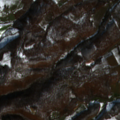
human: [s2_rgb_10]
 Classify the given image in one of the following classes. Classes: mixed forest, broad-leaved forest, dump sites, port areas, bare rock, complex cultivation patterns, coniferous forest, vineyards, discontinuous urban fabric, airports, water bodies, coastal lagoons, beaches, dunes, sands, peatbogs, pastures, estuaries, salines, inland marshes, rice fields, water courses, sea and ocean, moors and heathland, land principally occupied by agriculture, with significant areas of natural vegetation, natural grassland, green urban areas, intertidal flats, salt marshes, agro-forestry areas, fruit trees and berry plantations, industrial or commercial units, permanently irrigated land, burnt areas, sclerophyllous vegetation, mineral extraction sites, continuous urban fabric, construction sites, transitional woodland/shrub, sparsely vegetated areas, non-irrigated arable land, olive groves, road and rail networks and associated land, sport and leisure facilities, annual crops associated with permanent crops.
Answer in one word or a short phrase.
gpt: non-irrigated arable land, land principally occupied by agriculture, with significant areas of natural vegetation, broad-leaved forest